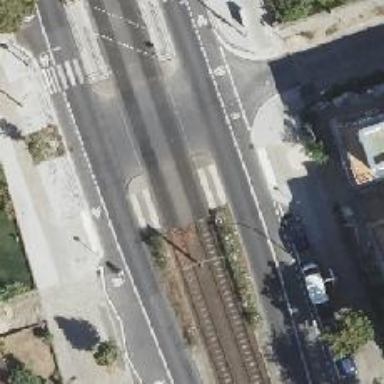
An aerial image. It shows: Uncontrolled tram railway crossing.